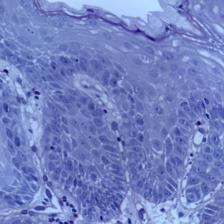
Diagnosis: Normal